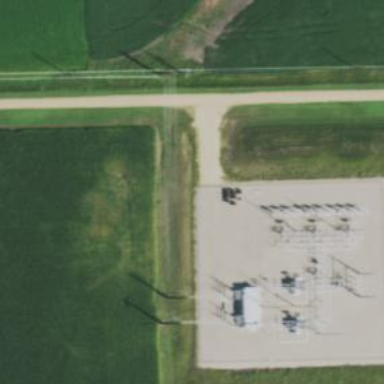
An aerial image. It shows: Outdoor power substation at the transmission level.